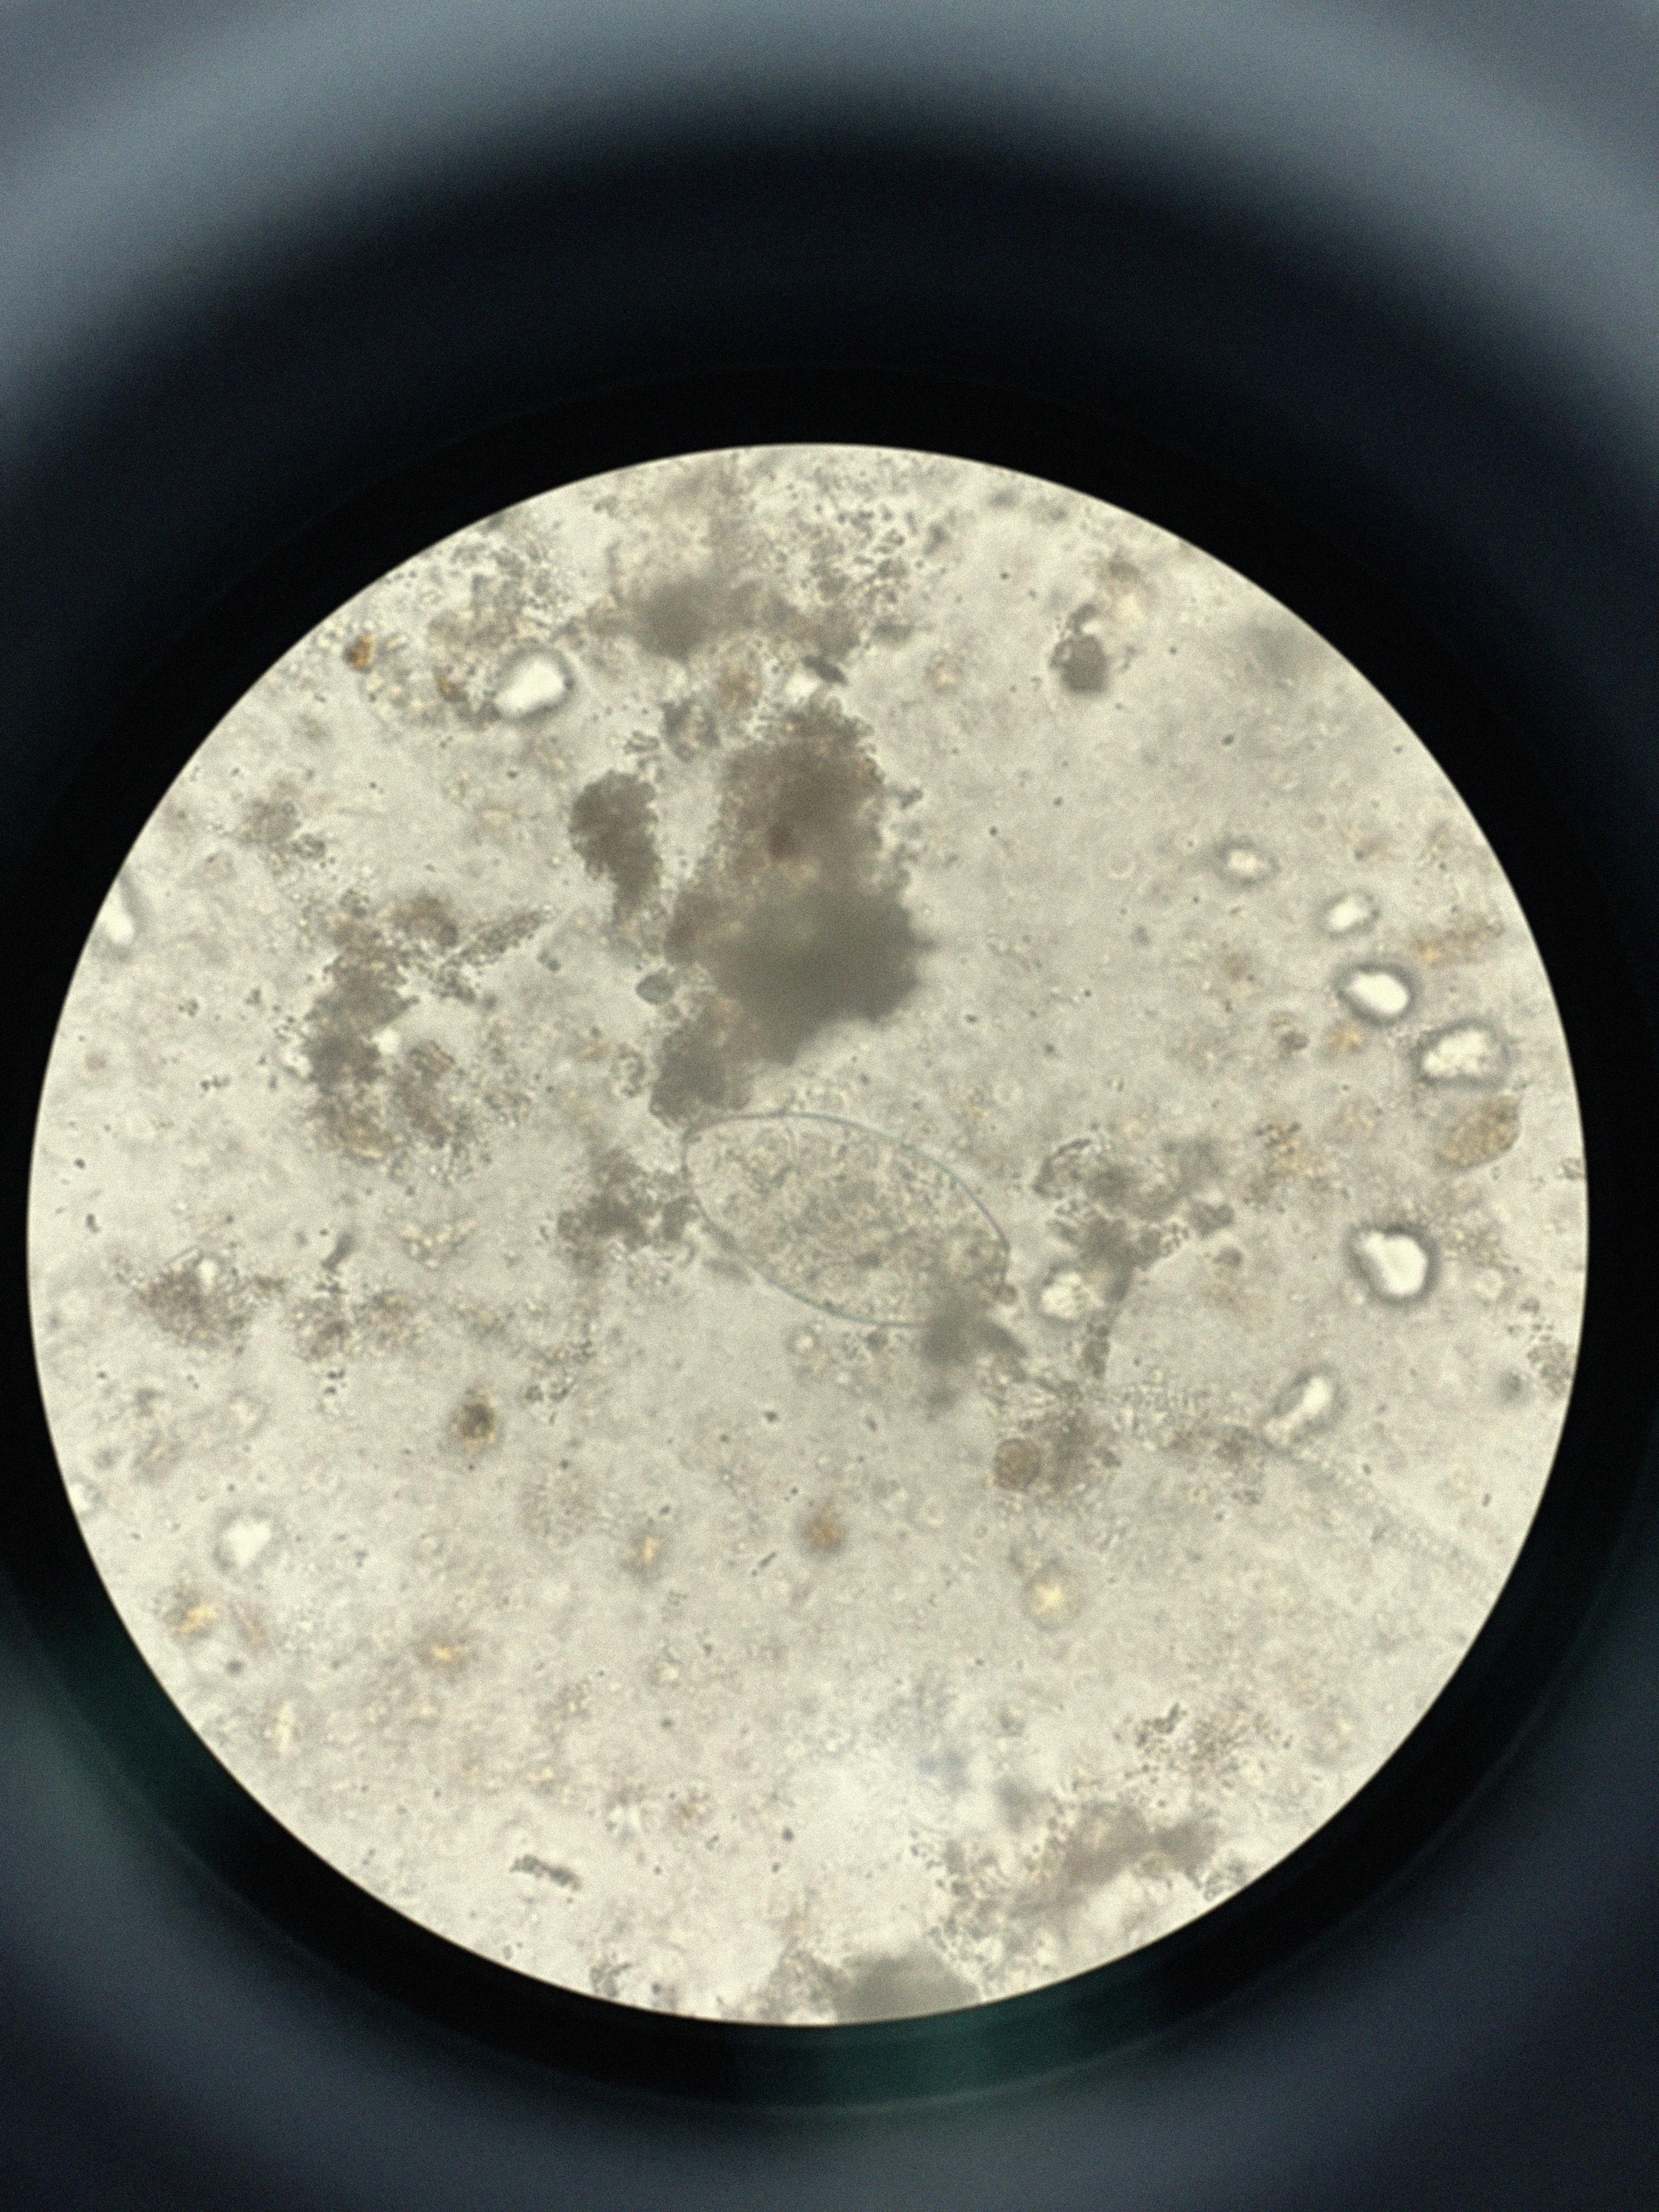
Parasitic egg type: Fasciolopsis buski